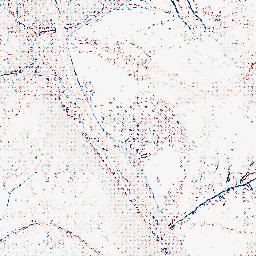
Category: edge_preserving
Decomposition family: median
Decomposition parameters: size: 3
Upsampling method: sinc_blackman
Upsampling parameters: scale: 8
kernel_size: 8
Upsampling scale: 8